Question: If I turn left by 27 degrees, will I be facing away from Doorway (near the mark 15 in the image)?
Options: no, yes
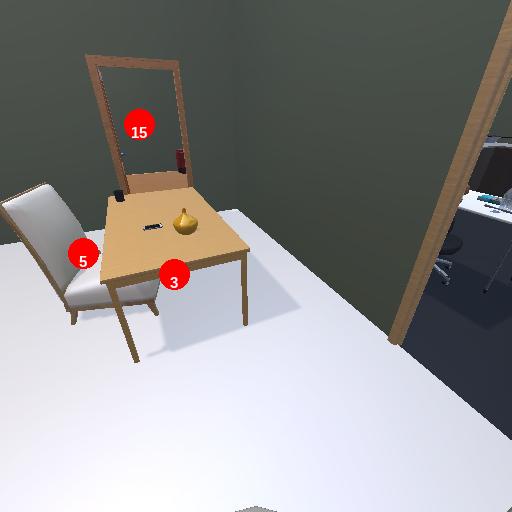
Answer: no